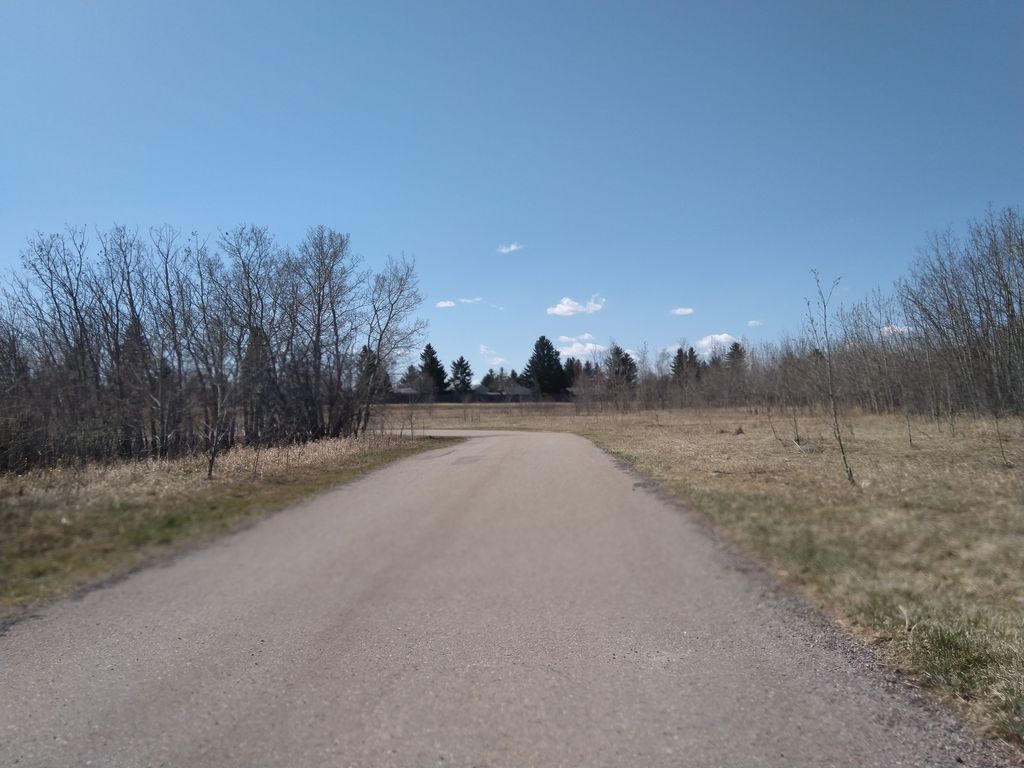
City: calgary